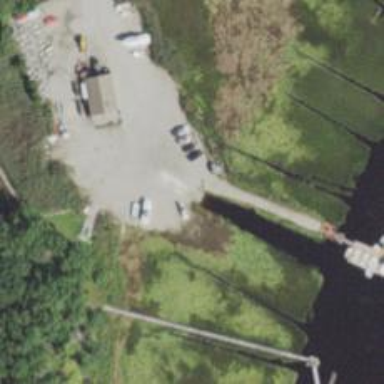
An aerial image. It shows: Slipway on leisure land.